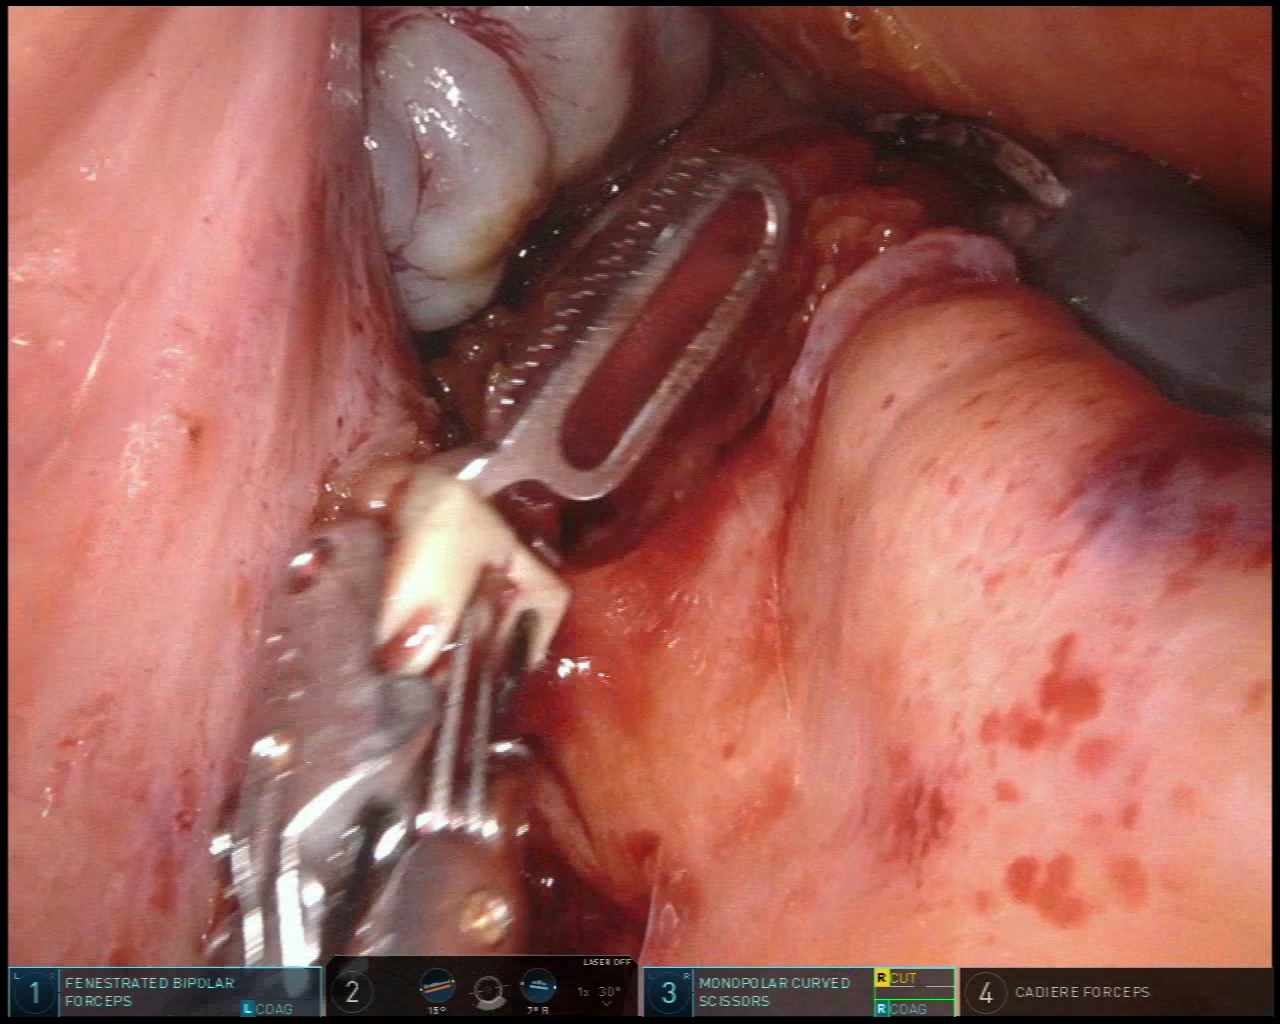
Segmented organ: vesicular_glands
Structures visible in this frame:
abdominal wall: no
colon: no
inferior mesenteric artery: no
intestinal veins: no
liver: no
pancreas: no
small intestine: no
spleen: no
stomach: no
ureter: no
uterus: no
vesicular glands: yes